Aerial crown-view tile of a tropical tree (Barro Colorado Island, Panama), acquired 20240611:
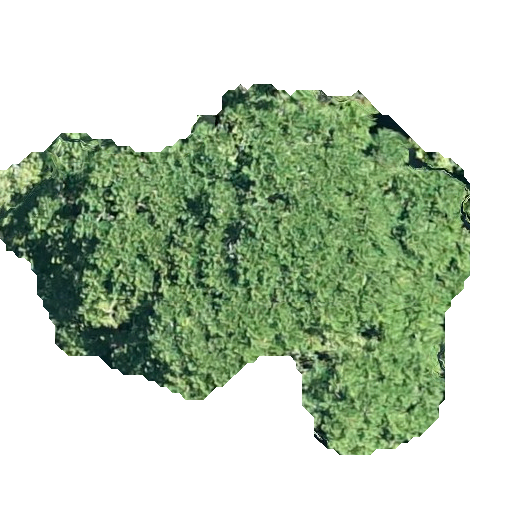
Species: Jacaranda copaia
GBIF accepted scientific name: Jacaranda copaia
Crown area: 182.503 m²